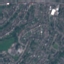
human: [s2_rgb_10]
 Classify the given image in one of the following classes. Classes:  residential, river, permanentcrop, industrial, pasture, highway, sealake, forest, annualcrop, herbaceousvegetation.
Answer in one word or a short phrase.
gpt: Residential